A spectrogram of one vibration snapshot from a rotating-machine test bench is shown (time on one axis, frequency on the other). Classify the rotor condition as one of: normal, misalignment, unbalance, looseness.
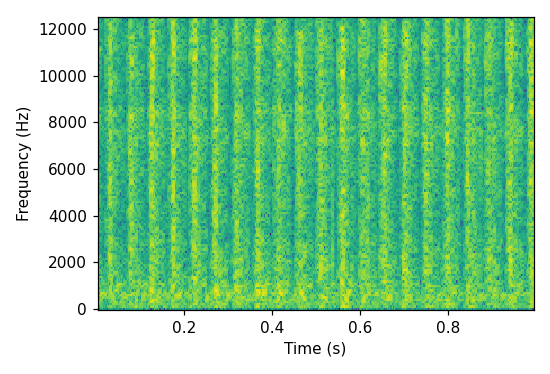
Answer: looseness